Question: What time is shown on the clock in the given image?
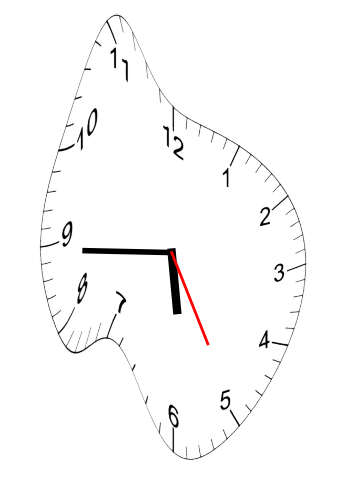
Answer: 05:44:25